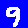
Digit: 9